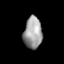
Tissue: lung
Cell type: Epithelial cells
Senescence score: 0.1957
Nuclear area (px): 569
Mean DAPI intensity: 157.534